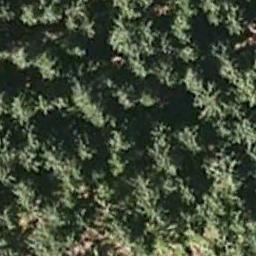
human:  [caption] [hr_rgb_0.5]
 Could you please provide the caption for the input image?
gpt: Many green trees are in a forest and the leaves cast a black shadow .

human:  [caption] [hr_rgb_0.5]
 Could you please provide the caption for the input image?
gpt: This is a dense forest .

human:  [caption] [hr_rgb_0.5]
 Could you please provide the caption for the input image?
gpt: The forest is full of green trees .

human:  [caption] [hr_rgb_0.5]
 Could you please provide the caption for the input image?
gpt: The forest has a lot of randomly arranged green trees .

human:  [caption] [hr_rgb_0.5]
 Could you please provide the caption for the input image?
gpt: A forest with many green trees .